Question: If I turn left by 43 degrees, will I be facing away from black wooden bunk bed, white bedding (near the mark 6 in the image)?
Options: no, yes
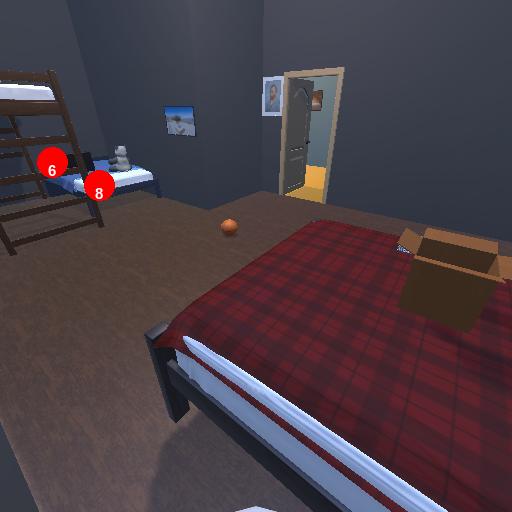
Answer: no